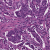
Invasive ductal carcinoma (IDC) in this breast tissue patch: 1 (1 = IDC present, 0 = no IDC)